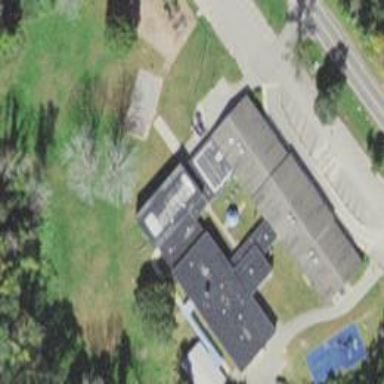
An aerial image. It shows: School.